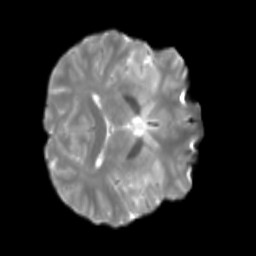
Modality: T2w
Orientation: axial
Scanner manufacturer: siemens
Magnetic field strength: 3 T
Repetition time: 4 s
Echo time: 0.0594 s